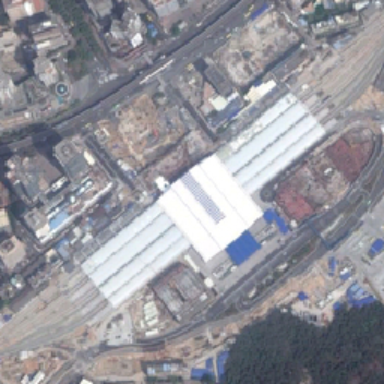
There are many buildings and green trees near the station .